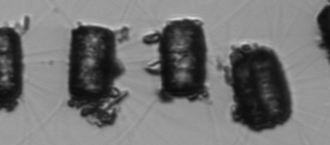
Label: Thalassiosira_TAG_external_detritus